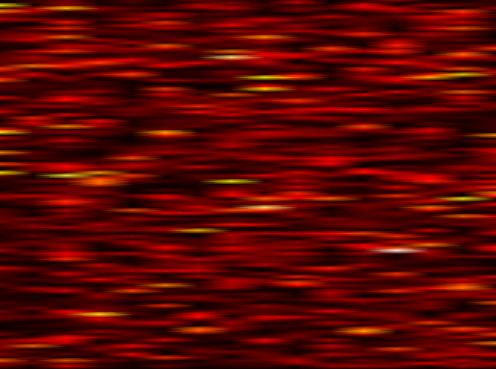
Label: FBMC